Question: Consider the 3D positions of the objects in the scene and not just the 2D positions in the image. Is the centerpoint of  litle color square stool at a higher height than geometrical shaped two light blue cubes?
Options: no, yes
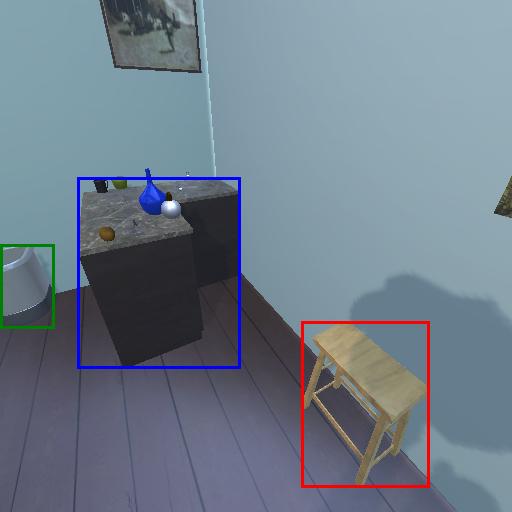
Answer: no